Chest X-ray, PA view. Patient: 53 years old, sex F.
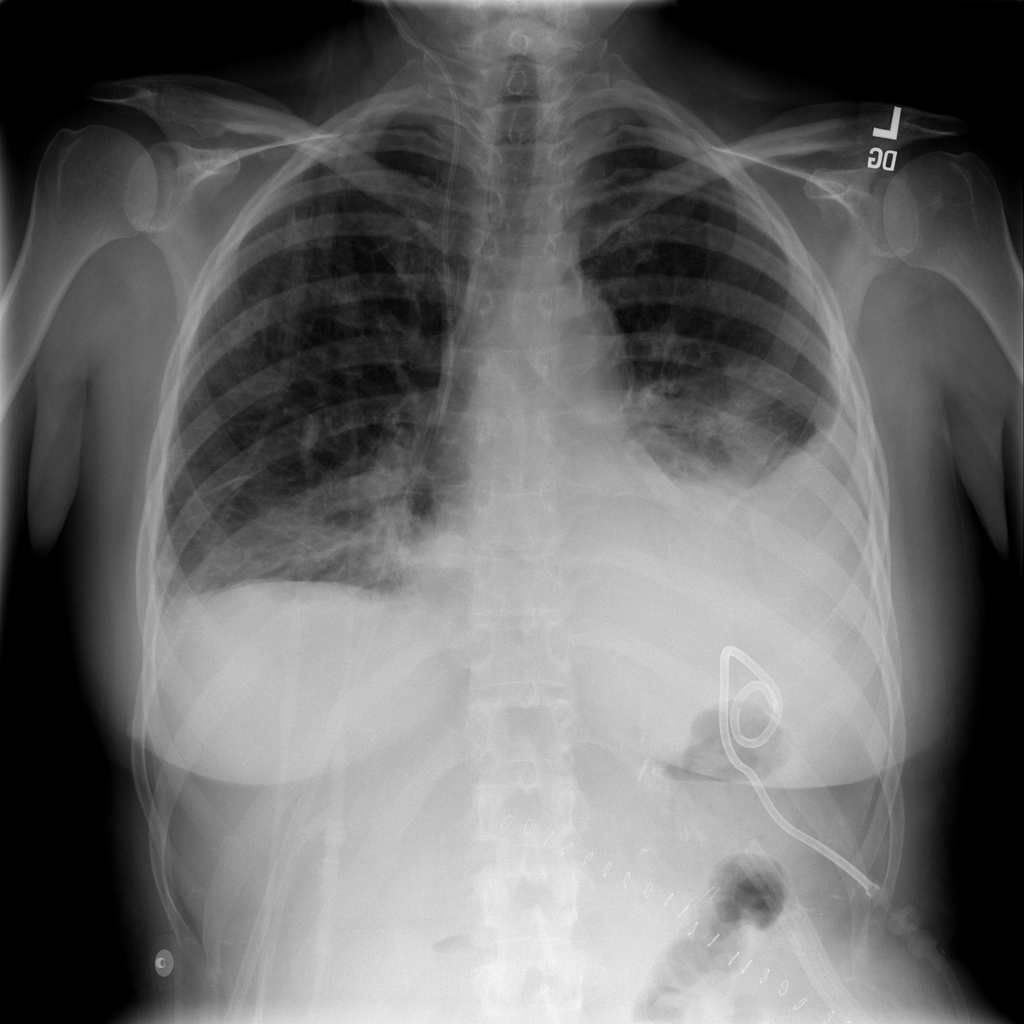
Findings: Atelectasis, Consolidation, Effusion, Infiltration, Mass, Pleural_Thickening